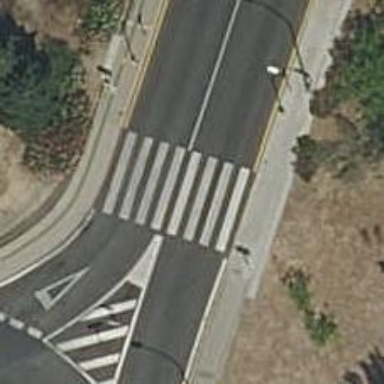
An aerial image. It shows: Uncontrolled crossing on the road.